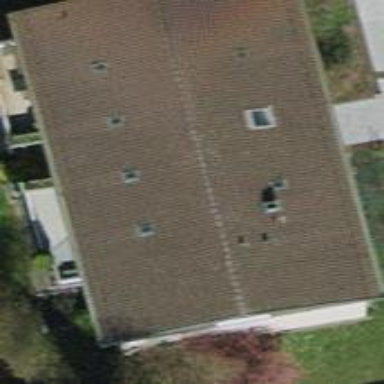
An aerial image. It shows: Building with tiled roof.